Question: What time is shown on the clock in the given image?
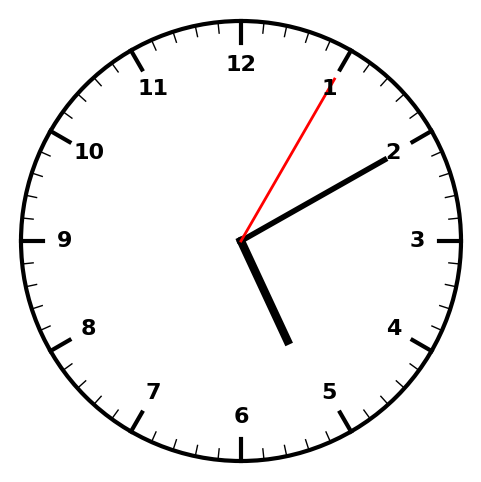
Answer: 05:10:05